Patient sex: F
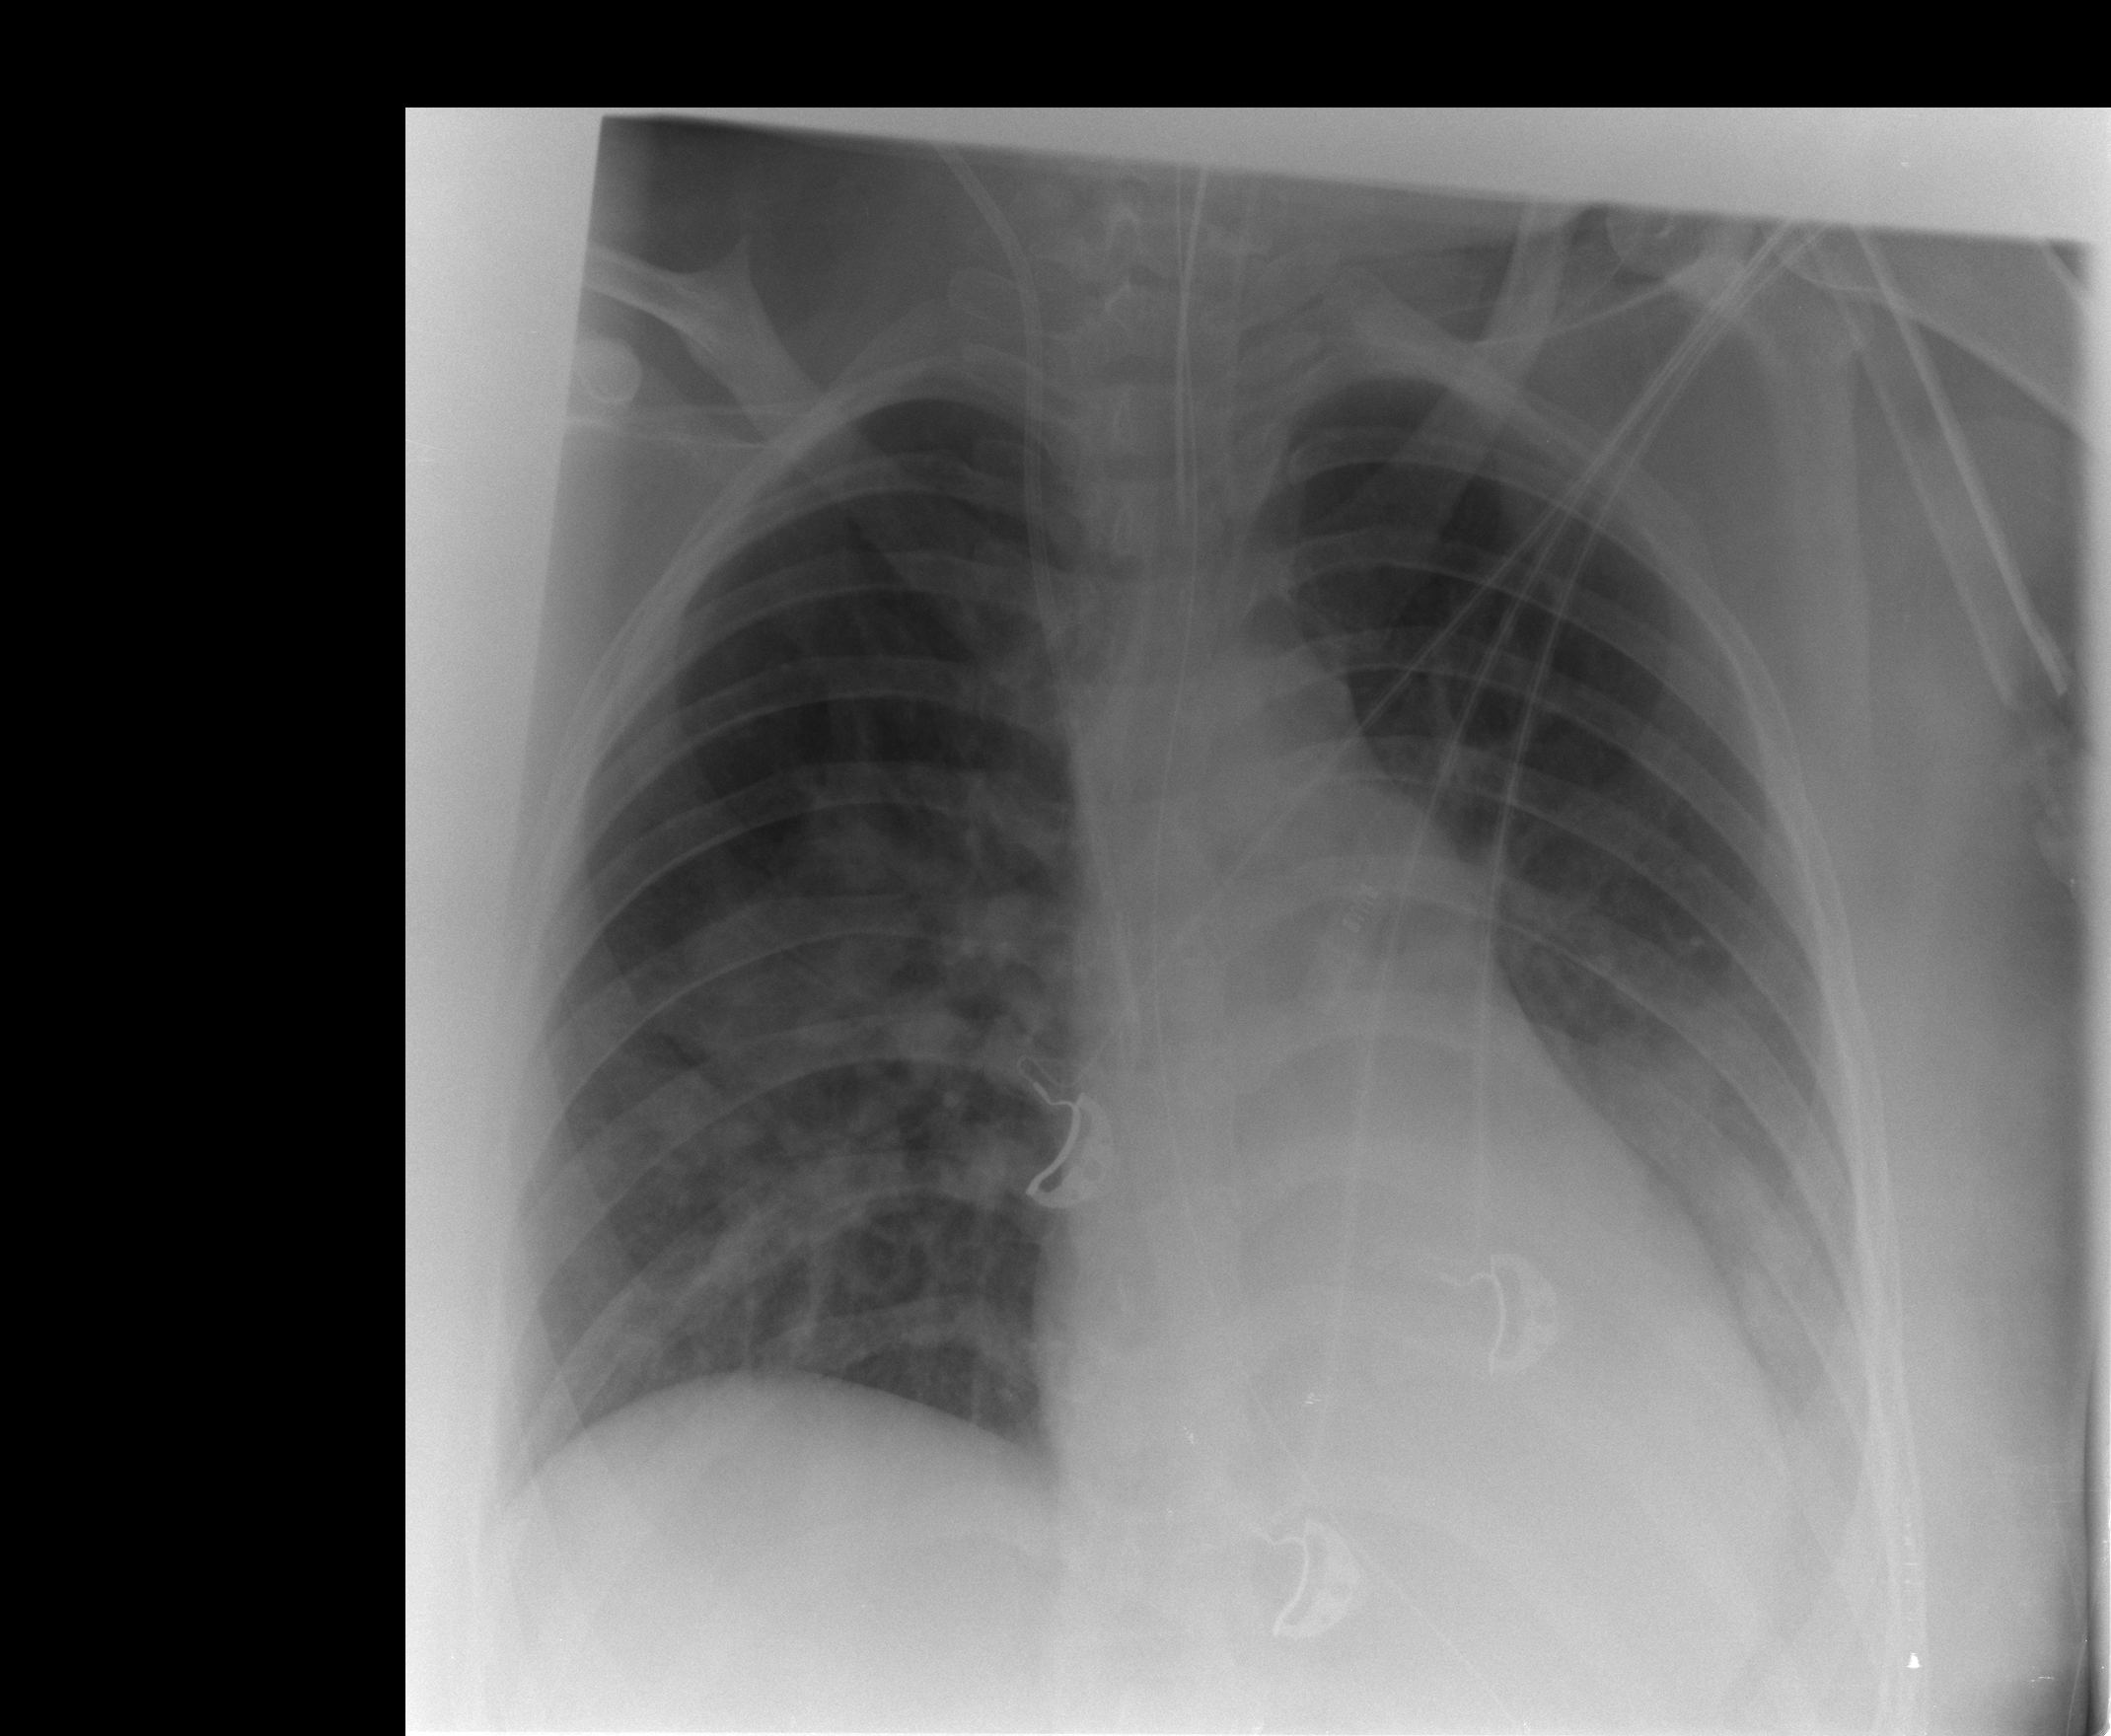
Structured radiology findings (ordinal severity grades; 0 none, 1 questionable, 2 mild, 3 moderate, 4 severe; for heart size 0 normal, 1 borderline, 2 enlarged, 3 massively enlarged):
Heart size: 1
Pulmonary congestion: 0
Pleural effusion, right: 0
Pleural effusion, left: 2
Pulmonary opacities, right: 3
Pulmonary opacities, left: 3
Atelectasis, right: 2
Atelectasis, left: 2